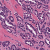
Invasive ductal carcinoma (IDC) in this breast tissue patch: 1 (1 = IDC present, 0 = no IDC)